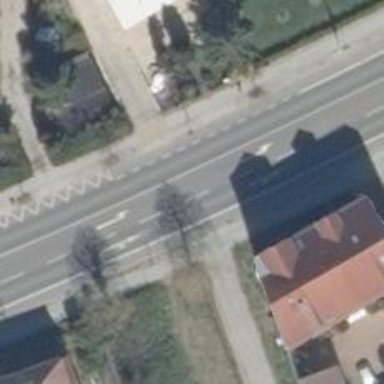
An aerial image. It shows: Primary highway with asphalt surface. There are sidewalks on both sides and exclusive cycle lanes on both sides.